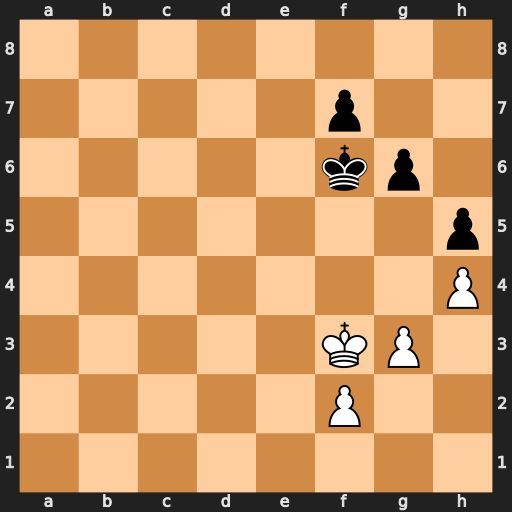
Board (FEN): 8/5p2/5kp1/7p/7P/5KP1/5P2/8
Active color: w
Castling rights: -
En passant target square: -
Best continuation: Kf4 g5+ hxg5+ Kg6 f3